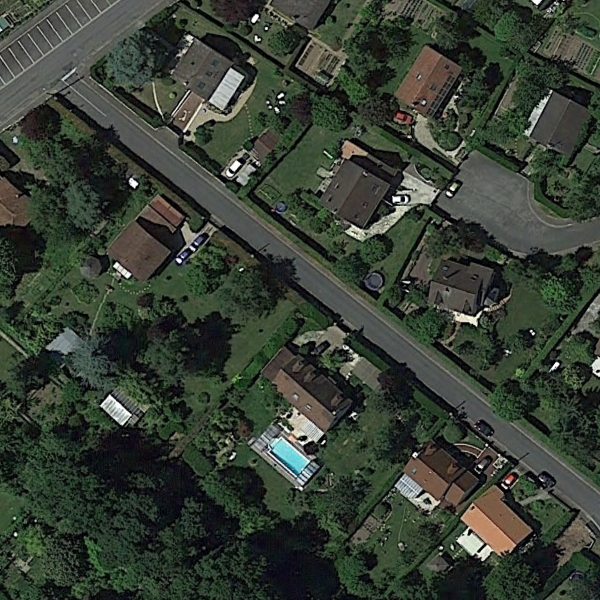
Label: MediumResidential